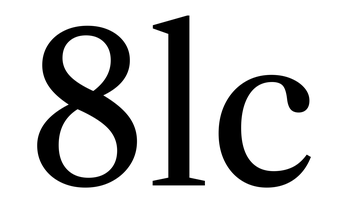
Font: LibreCaslonText_Regular